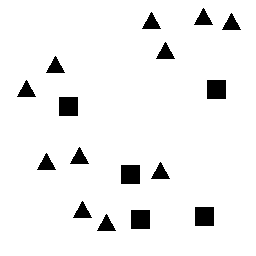
Squares: 5
Triangles: 11
Stars: 0
Total shapes: 16